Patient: sex M, age 64
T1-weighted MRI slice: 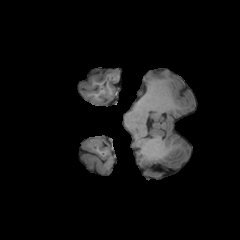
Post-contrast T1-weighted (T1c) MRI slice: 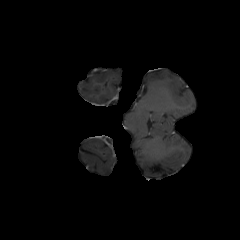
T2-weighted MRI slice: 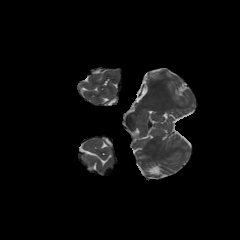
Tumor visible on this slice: no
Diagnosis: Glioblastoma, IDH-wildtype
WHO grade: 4